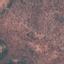
Land use / land cover: HerbaceousVegetation